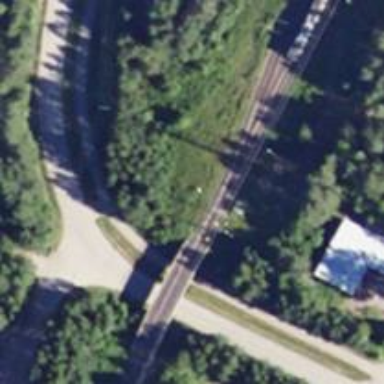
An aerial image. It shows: Bridge with continuous railway tracks that are electrified through contact line.